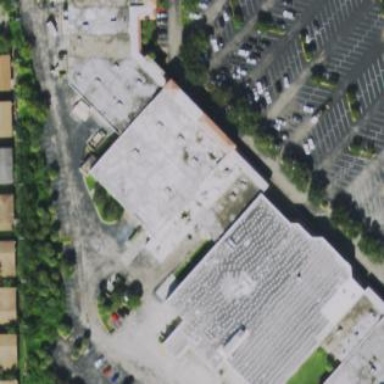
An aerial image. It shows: Mall building.